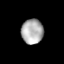
Tissue: lung
Cell type: Fibroblasts
Senescence score: 0.5447
Nuclear area (px): 535
Mean DAPI intensity: 173.411